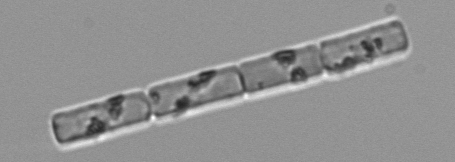
Label: Guinardia_delicatula